Field crop: maize
Growth stage: 2
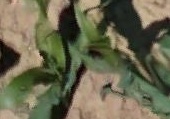
Species: maize